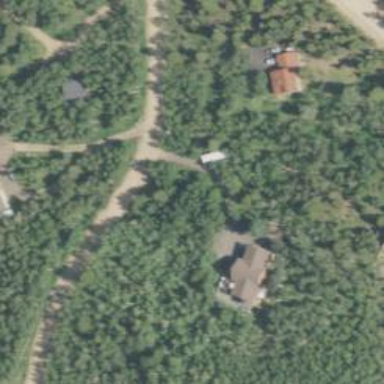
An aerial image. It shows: Driveway.